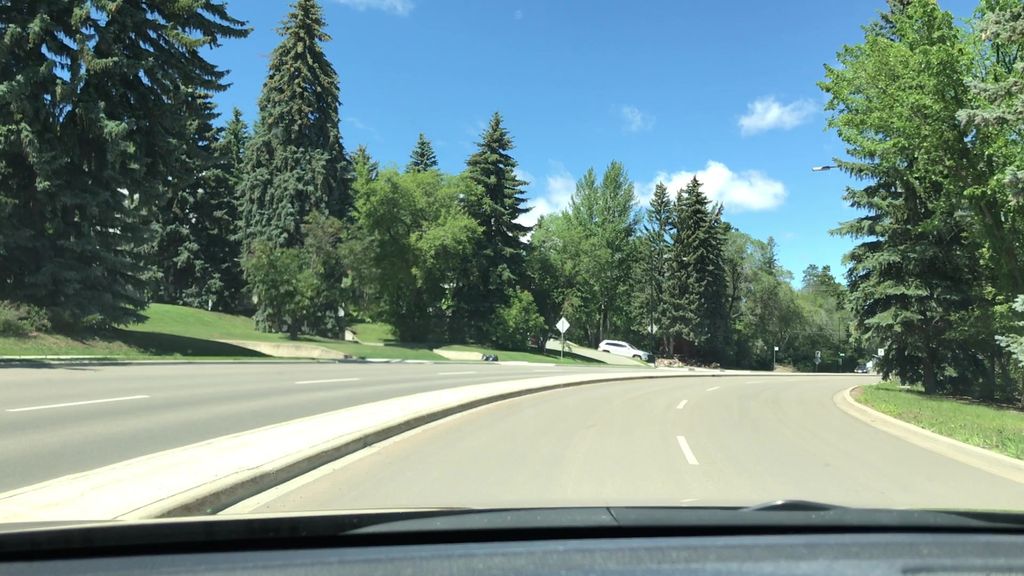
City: edmonton